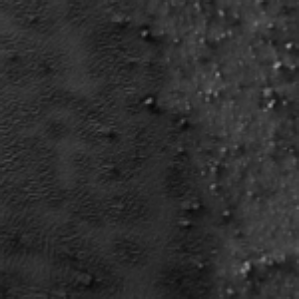
Label: frost